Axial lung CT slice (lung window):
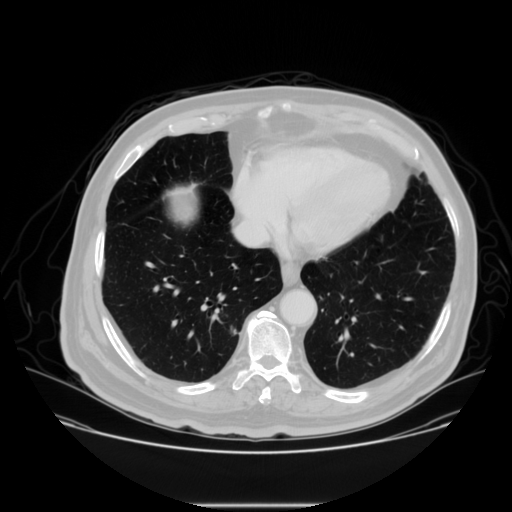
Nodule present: yes
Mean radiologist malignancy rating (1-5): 2